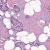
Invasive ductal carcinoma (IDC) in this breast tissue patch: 1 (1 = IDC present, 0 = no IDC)